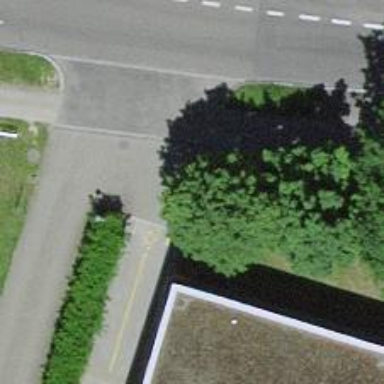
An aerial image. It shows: Bicycle parking facility.